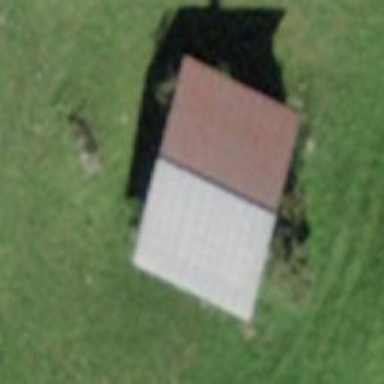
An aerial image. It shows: Rural barn.